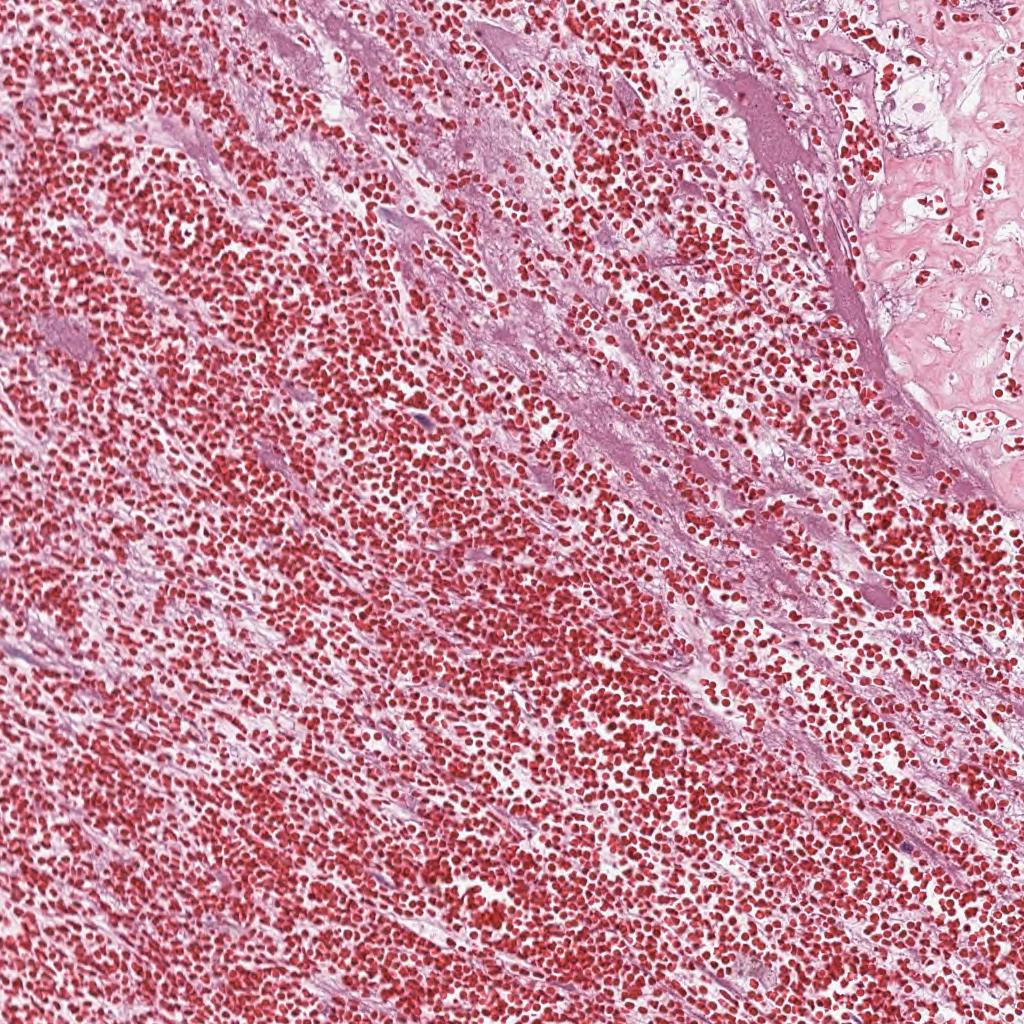
Label: Non-Viable-Tumor